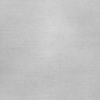
Label: dusty